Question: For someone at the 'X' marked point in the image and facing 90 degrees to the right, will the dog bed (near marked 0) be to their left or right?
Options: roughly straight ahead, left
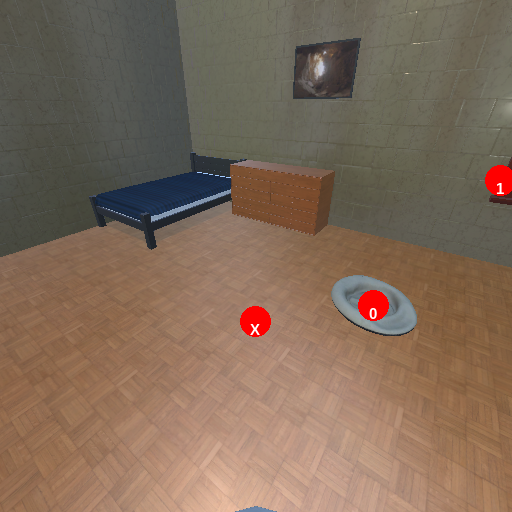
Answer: roughly straight ahead